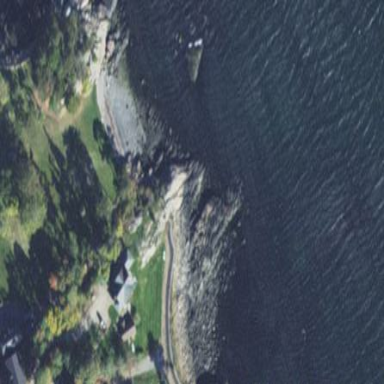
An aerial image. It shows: Rocky area with bare rock that is affected by tides.